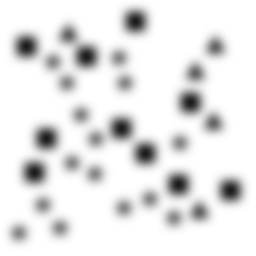
Squares: 10
Triangles: 5
Stars: 15
Total shapes: 30